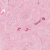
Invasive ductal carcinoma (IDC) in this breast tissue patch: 0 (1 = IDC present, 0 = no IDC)